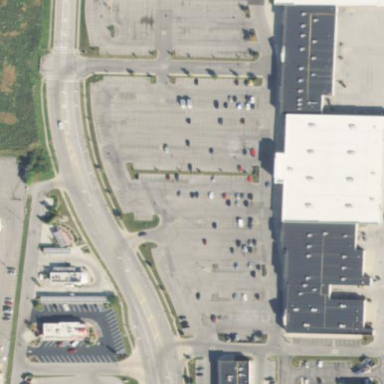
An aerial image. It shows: Mall.